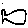
Label: fish